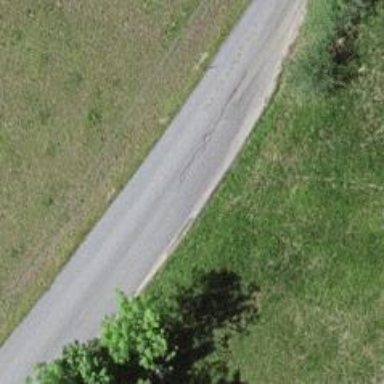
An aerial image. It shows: Passing place on the road.